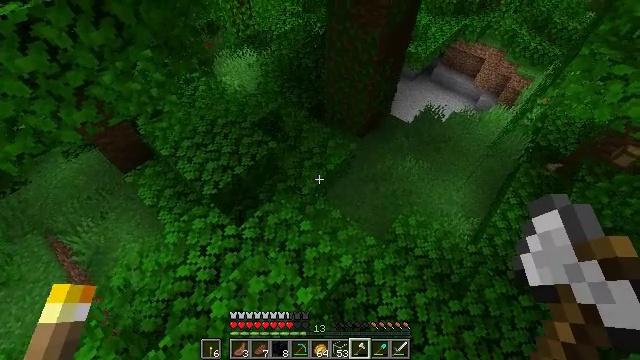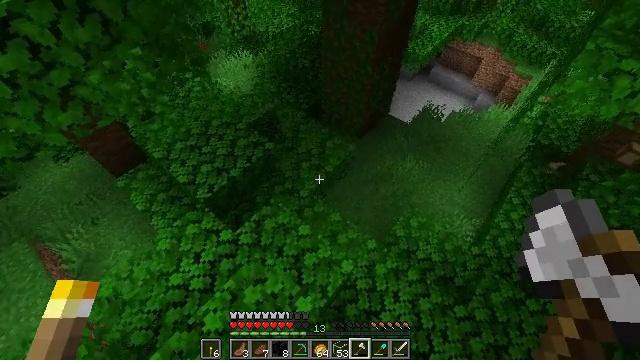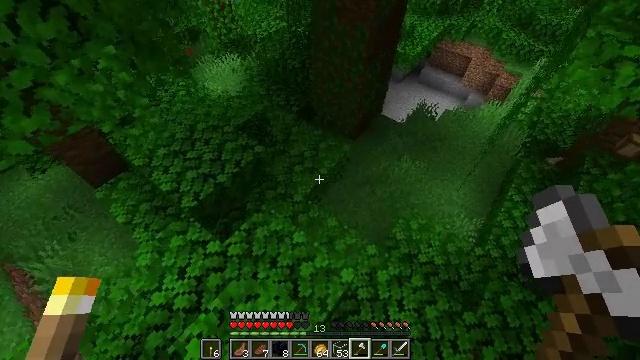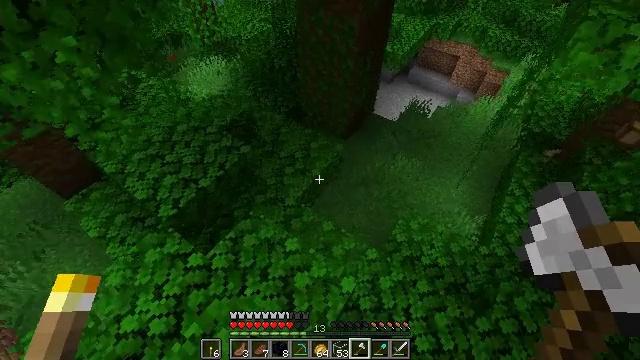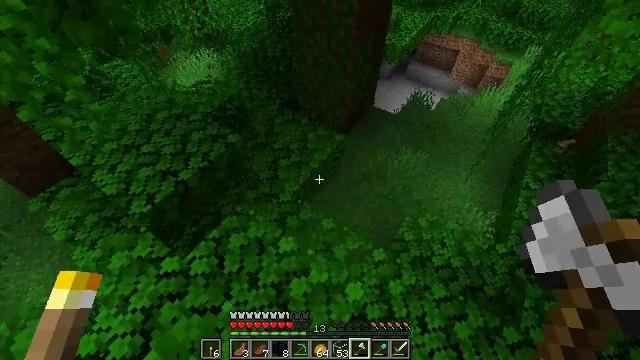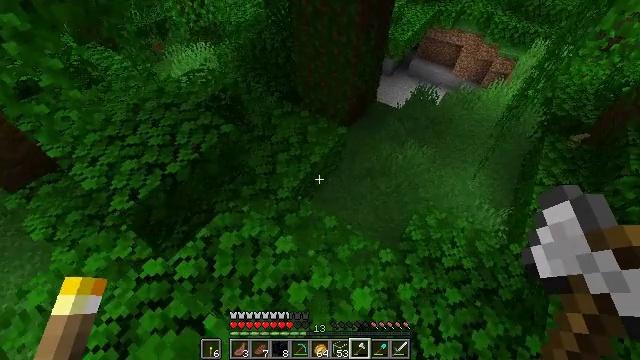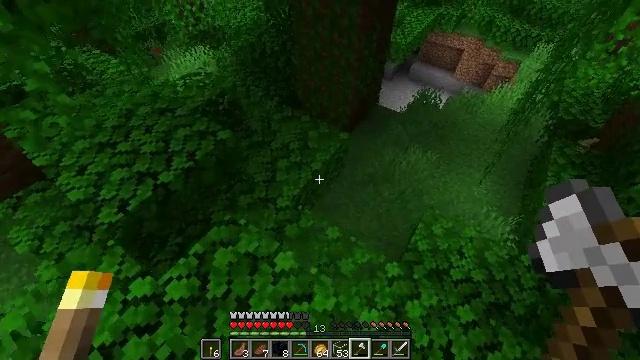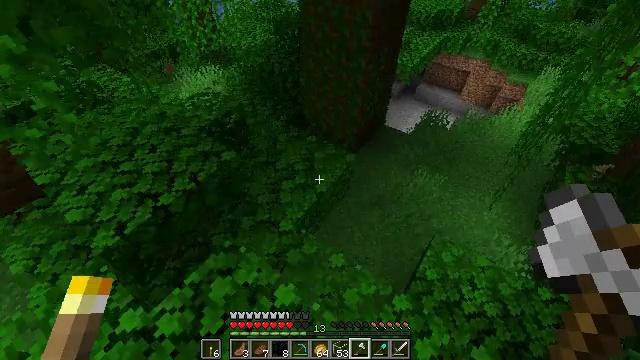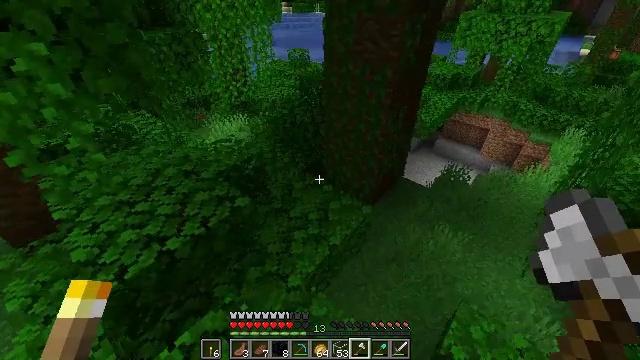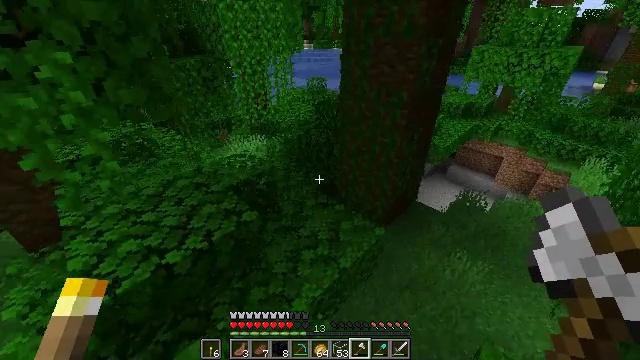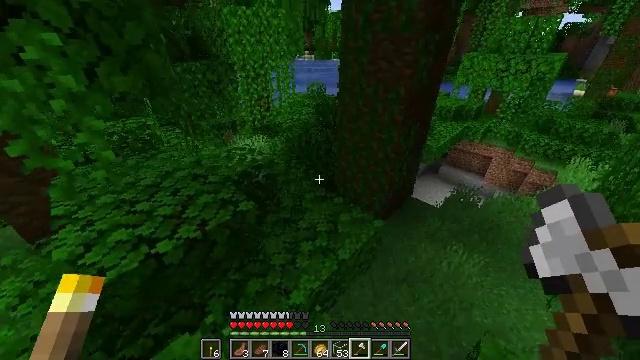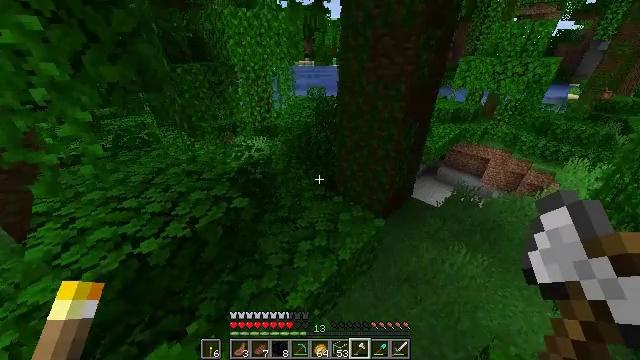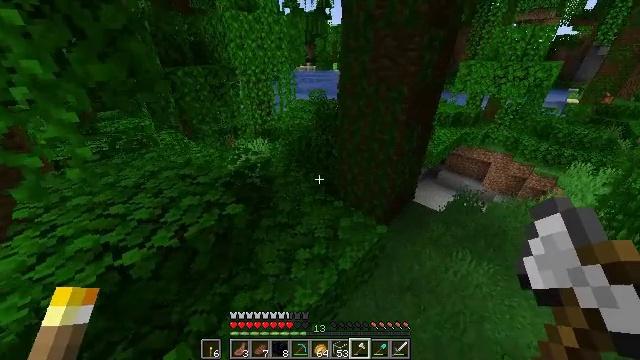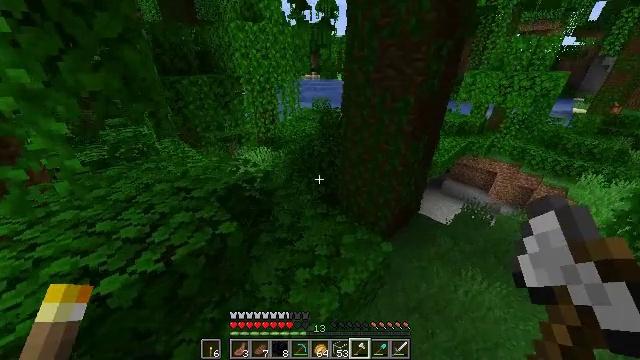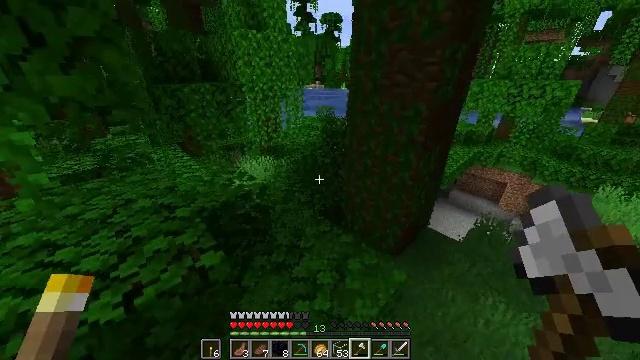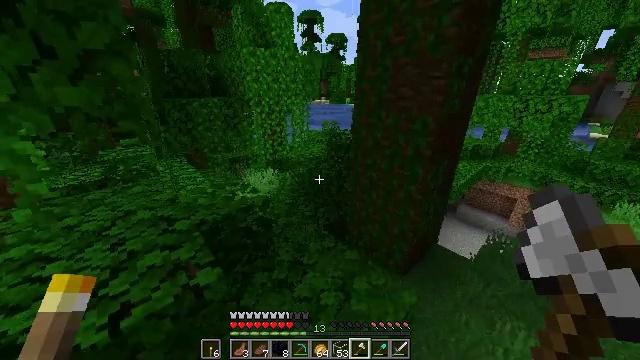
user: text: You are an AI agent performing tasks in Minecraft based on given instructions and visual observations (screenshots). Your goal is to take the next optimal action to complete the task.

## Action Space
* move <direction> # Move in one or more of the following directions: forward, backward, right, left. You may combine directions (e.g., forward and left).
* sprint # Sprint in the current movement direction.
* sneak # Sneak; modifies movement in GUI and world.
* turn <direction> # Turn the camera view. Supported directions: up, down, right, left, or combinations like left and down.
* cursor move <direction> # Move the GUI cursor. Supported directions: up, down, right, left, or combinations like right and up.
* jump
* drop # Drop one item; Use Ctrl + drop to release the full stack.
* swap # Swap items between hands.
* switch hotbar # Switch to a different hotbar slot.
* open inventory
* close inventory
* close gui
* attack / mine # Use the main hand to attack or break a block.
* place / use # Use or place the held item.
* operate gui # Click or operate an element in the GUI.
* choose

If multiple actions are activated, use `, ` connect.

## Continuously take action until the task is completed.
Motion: motion action
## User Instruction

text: Mine the sugar cane near rivers.
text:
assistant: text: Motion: move forward
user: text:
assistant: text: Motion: move forward, turn right and up
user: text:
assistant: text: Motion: move forward, turn right and up
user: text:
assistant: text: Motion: move forward
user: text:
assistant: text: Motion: move forward
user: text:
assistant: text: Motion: move forward
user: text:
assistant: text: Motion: move forward, turn left and up
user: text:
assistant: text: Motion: move forward, sprint, turn left and up
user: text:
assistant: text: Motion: move forward, sprint, turn left and up
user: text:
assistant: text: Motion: move forward, sprint
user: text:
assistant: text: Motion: move forward
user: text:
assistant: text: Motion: move forward, sprint
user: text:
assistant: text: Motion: move forward, sprint, turn left and up
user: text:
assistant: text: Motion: move forward, sprint, turn left and up
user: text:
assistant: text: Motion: move forward, sprint, turn left and up
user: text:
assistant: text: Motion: move forward, sprint, turn up
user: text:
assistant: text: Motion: move forward, turn left and up
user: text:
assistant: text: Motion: move forward, turn left and up
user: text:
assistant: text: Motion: move forward, jump
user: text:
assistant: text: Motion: move forward, turn left, jump
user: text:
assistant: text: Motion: move forward, turn left, jump
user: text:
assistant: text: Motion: move forward, turn left, jump
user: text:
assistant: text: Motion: move forward, jump
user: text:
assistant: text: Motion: move forward
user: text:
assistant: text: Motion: move forward, turn left
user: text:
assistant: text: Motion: move forward, turn left
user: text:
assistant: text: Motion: move forward, turn left
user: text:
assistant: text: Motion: move forward, sprint, turn left
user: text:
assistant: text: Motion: move forward, sprint
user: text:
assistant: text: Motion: move forward, sprint